Question: I built a WCF Data Service hosted in an ASP NET App that runs with IIS 7.
.
The thing is that I have DefaultAppPool set to NetwrokService, if I set it to ApplicationPoolIdentity, then the connection between Wpf Applications and the Data Service breaks.
Why?, In SQL Server Express 2012 I'm using "NT AUTHORITY\Servicio de red" ("Servicio de red" is "Network Service" in spanish) mapped to my database.
I understand that NetworkService is present in IIS7 for compatibility with previous versions, and IIS7 introduced ApplicationPoolIdentity to increase security since many applications use NetworkService.
That's why I'd like to be able to use this ApplicationPoolIdentity but I don't know what setting is necessary for it to work.
My authentication setting is:

Rafael
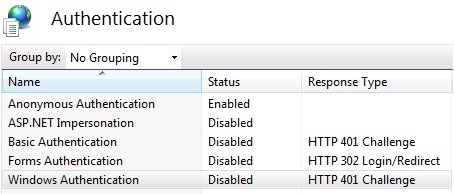
Answer: Did you add IIS APPPOOL\DefaultAppPool to the users in SQL Server? (I assume your SQL Server is on the same machine as the IIS server? If not, then you have to add your computer name from the domain)